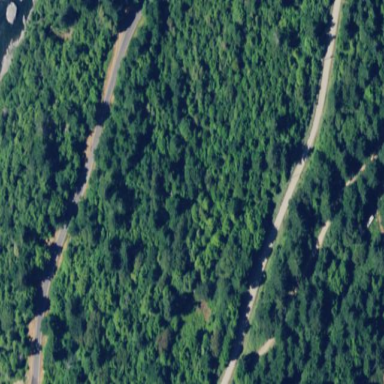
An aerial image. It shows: Forest area.